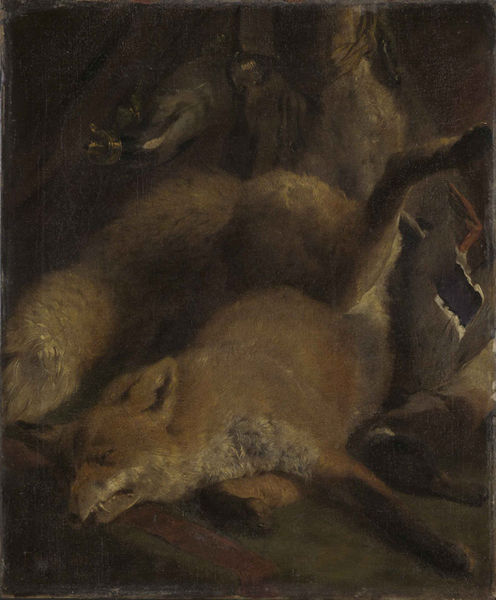
Titel: Jagdstilleben
Künstler: Ferdinand Keller
Standort: Karlsruhe
Institution: Staatliche Kunsthalle Karlsruhe
Schlagwörter: adler, baum, blau, dunkel, falke, feder, flügel, gemälde, hand, kopf, schatten, vogel, weiß, wolf, grün, ocker, braun, hell, licht, orange, schwarz, tisch, rot, tier, tiere, beige, hochformat, malerei, flasche, augen, federn, gesicht, pelz, tod, tot, bild, hals, holland, öl, vögel, einsam, boden, auge, gold, schnur, kontrast, ohren, wald, hase, maus, stilleben, stillleben, beine, fell, schwanz, bein, füße, liegen, schlafen, düster, ente, gans, schnabel, studie, enten, ausdruck, wild, starr, metall, pfoten, oben, nature morte, blut, hängen, fuss, seil, gefangen, lauf, leinwand, erpel, jagd, pfote, geflügel, leben, zähne, fuchs, beute, braum, erlegt, erschossen, fasan, jagdstilleben, jagdstillleben, läufe, schnauze, strecke, sterben, floss, leiden, maul, greifvogel, getötet, jagt, rebhuhn, weich, orh, verdreht, rute, schimmern, rotfuchs, falle, brauntonig, flosse, zahn, sterbend, füchse, kadaver, grausam, ganz, angebunden, verrenkt, balg, ausgestopft, fuchsschwanz, pirsch, 1800, hjell, stilleleben, jagdstlileben, ohioo, lholh, enterich, foks, fochs, jagstilleben, feldd, mazul, kobel, jagdbret